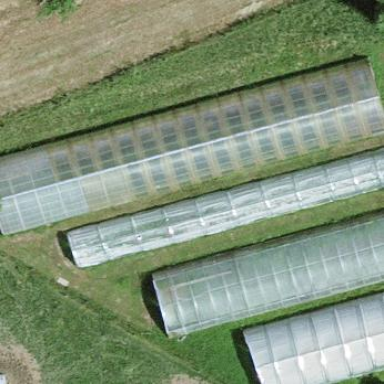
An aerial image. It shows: Greenhouse.